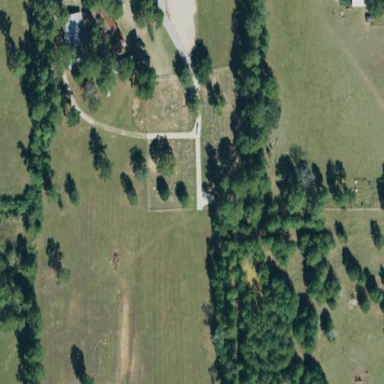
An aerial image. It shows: Cemetery.